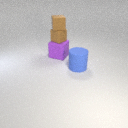
small brown rubber cube above large purple rubber cube